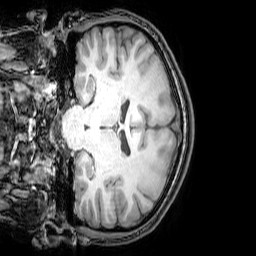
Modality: T1w
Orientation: coronal
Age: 20
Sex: male
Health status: healthy
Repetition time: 0.081 s
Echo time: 0.037 s